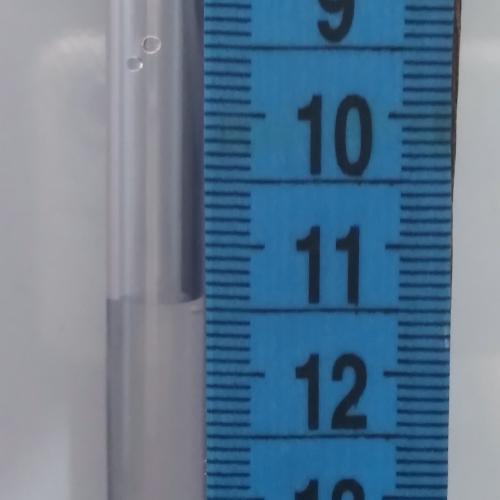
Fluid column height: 11.4 cm